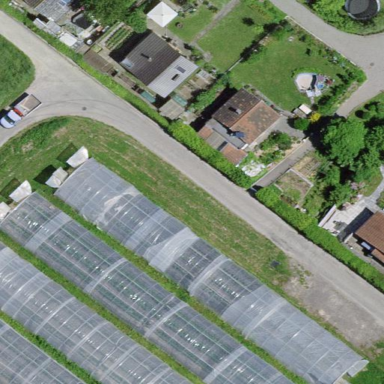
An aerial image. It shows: Greenhouse.